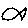
Label: fish